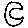
Label: moon